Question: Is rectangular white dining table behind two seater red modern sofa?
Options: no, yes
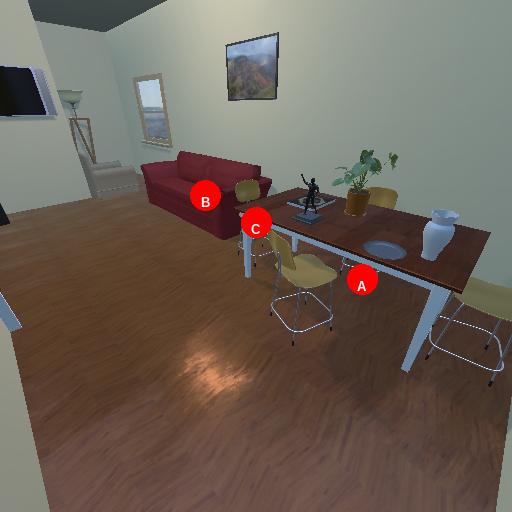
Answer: no